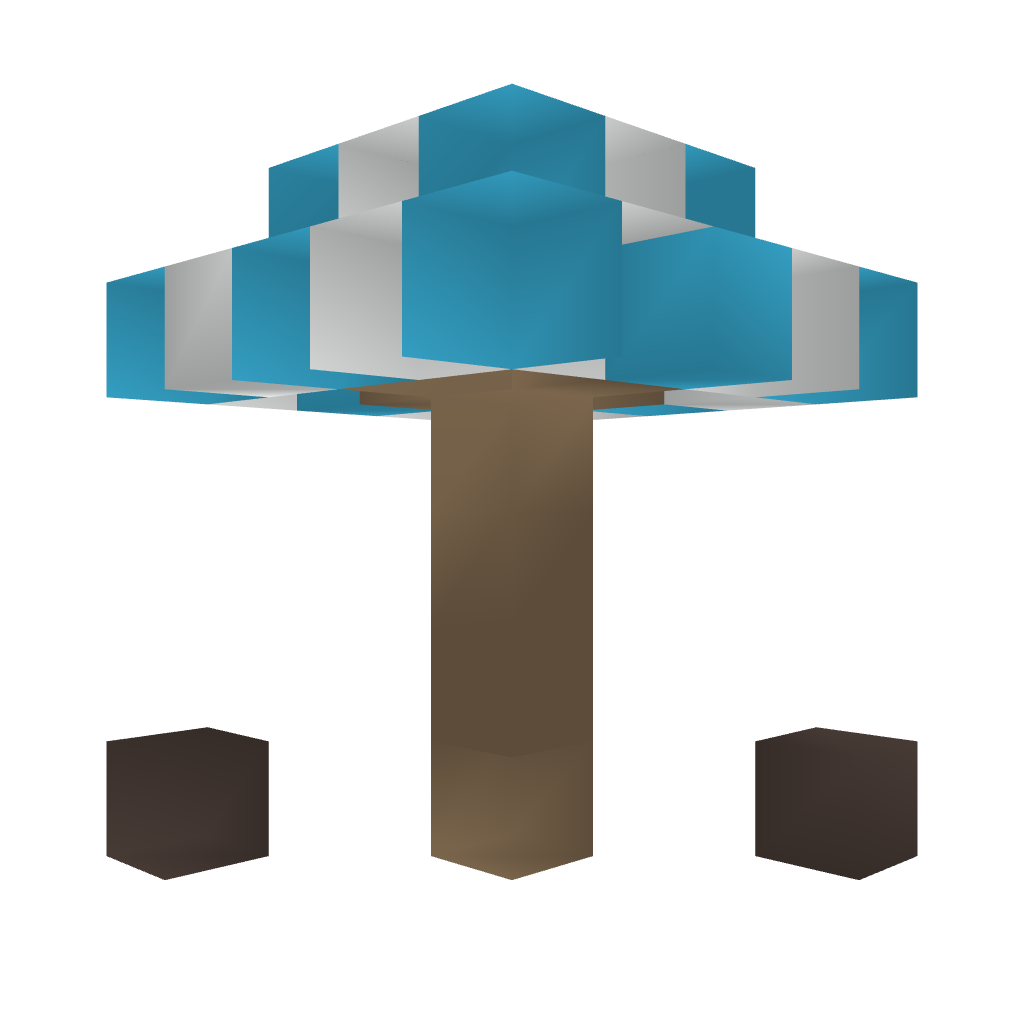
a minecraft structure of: Lolnet Umbrella